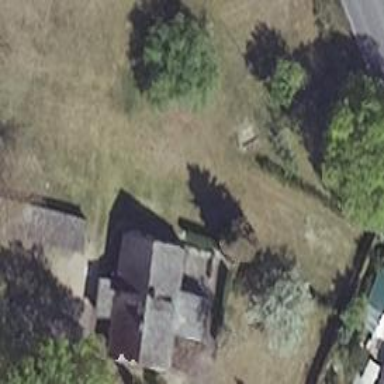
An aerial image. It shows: Simple house.